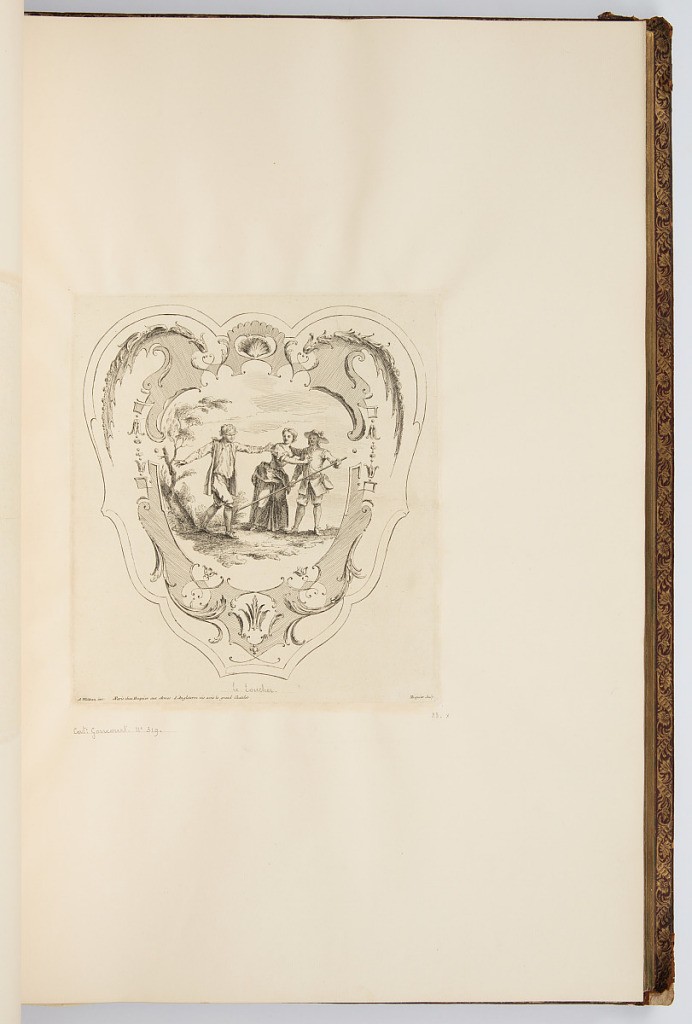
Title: Le Toucher
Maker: Antoine Watteau, French, 1684–1721
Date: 1723-1735
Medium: Etching on laid paper
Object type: Bound print
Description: Heart shaped cartouche with a vignette of a woman and two men playing blind man's buff. They are surrounded by scrolls, floral motifs, and shells. The plate is signed; the title is inscribed in graphite, but can be found printed in other versions of the plate.